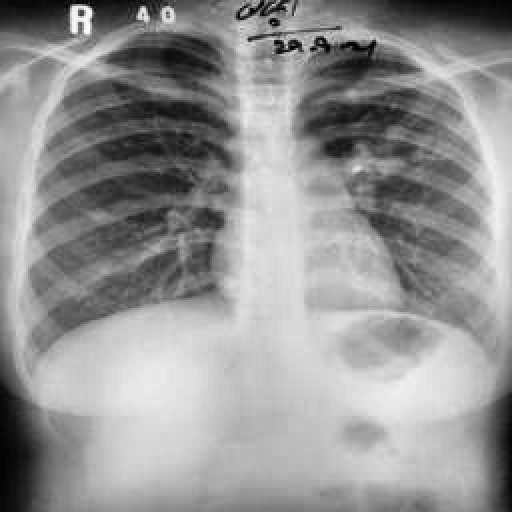
Finding: TUBERCULOSIS